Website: lowes
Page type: delivery-shipping
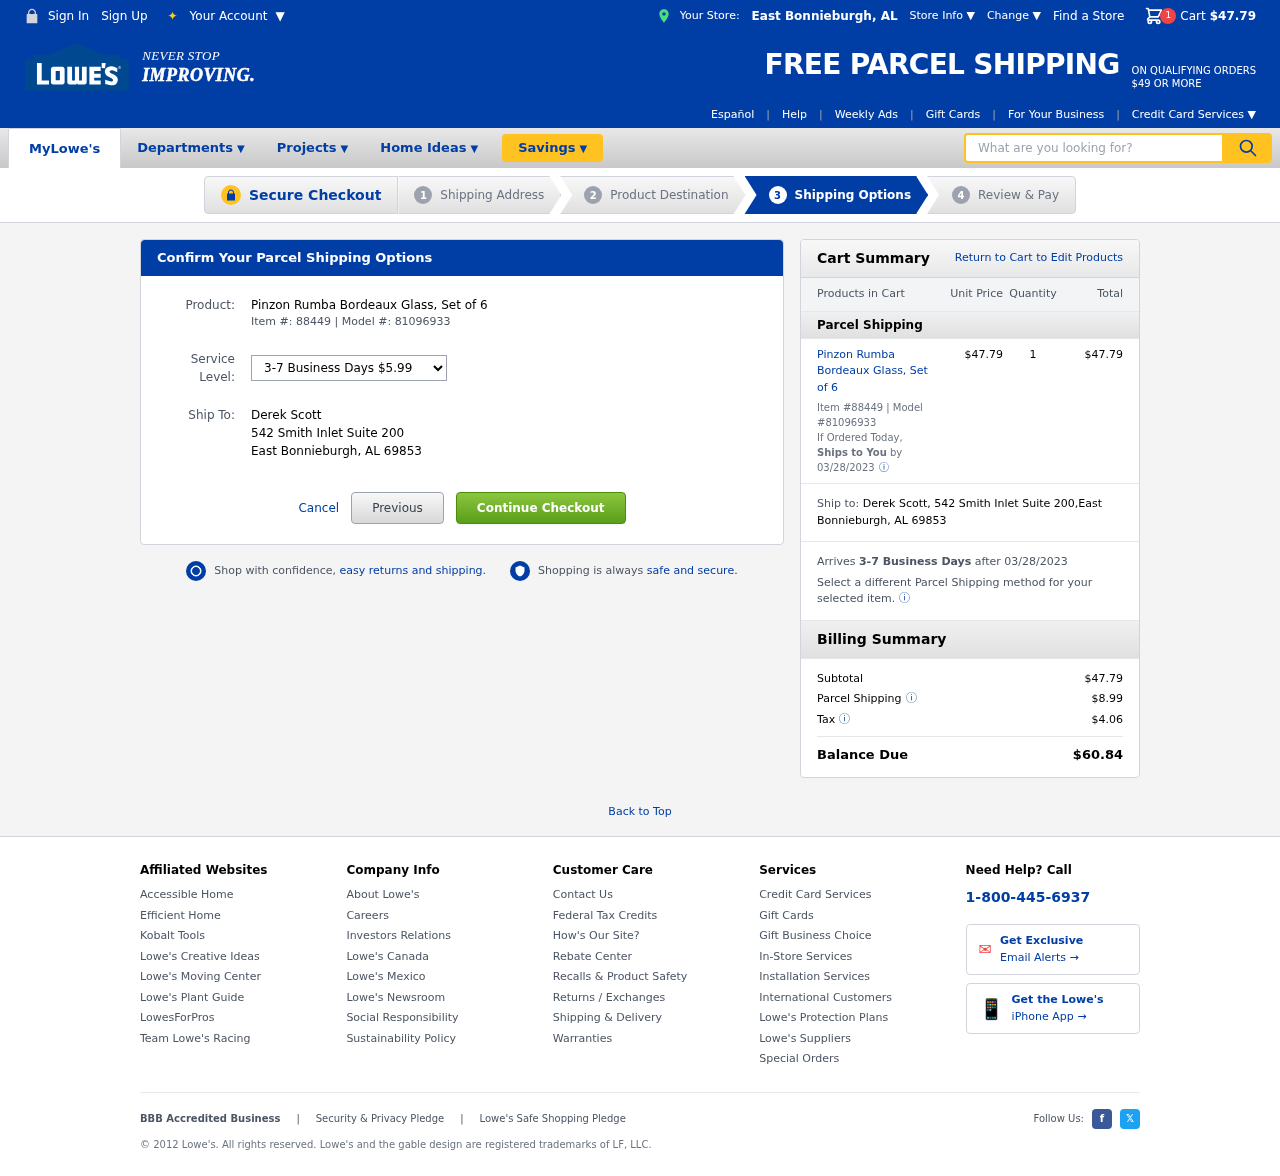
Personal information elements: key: PII_CITY
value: East Bonnieburgh
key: PII_FULLNAME
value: Derek Scott
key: PII_POSTCODE
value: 69853
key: PII_STATE_ABBR
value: AL
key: PII_STREET
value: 542 Smith Inlet Suite 200
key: PII_FULLNAME2
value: Derek Scott
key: PII_CITY2
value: East Bonnieburgh
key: PII_STATE_ABBR2
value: AL
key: PII_POSTCODE_FULL
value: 69853
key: PII_POSTCODE_NUMERIC
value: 69853
Product elements: key: PRODUCT1_NAME
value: Pinzon Rumba Bordeaux Glass, Set of 6
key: PRODUCT1_PRICE
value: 47.79
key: PRODUCT1_QUANTITY
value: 1
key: PRODUCT1_ITEM_NUMBER
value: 88449
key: PRODUCT1_MODEL_NUMBER
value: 81096933
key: PRODUCT1_NAME2
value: Pinzon Rumba Bordeaux Glass, Set of 6
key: PRODUCT1_ITEM_NUMBER2
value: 88449
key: PRODUCT1_MODEL_NUMBER2
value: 81096933
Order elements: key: ORDER_SUBTOTAL
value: $47.79
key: ORDER_DELIVERY_DATE
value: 03/28/2023
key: ORDER_ITEM_TOTAL
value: $47.79
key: ORDER_DELIVERY_DATE2
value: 03/28/2023
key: ORDER_SHIPPING_COST
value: $8.99
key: ORDER_TAX
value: $4.06
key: ORDER_TOTAL
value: $60.84
Search elements: key: HEADER_SEARCH
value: What are you looking for?